Question: Follow up on last question...
<URL>
I would like to allow user to move google maps marker back using zIndex property and at the same time close infoWindow after moving it back. Issue: having scope problem with the Close InfoWindow.

'''
<!DOCTYPE html>
<html>
<head>
<meta name="viewport" content="initial-scale=1.0, user-scalable=no">
<meta charset="utf-8">
<title></title>
<script src="http://maps.googleapis.com/maps/api/js" type="text/javascript"></script>
<script src="../jquery/jquery.js" type="text/javascript"></script>
<style>
#map-canvas{
height: 500px;
width: 600px;
}
</style>
<script type="text/javascript">
"use strict";
var markers = [];
$( document ).ready(function() {
// variable to hold a map
var map;
// variable to hold current active InfoWindow
var activeInfoWindow;
// ------------------------------------------------------------------------------- //
// initialize function
// ------------------------------------------------------------------------------- //
function initialize() {
// map options - lots of options available here
var mapOptions = {
zoom: 5,
draggable: true,
center: new google.maps.LatLng(44.9610, -93.1002),
mapTypeId: google.maps.MapTypeId.ROADMAP
};
// create map in div called map-canvas using map options defined above
map = new google.maps.Map(document.getElementById('map-canvas'), mapOptions);
// define three Google Map LatLng objects representing geographic points
var stPaul = new google.maps.LatLng(44.95274,-93.08915);
var minneapolis = new google.maps.LatLng(44.97999,-93.26630);
var falconHeights = new google.maps.LatLng(44.99161,-93.1664);
// place markers
fnPlaceMarkers(stPaul,"St Paul");
fnPlaceMarkers(minneapolis,"Minneapolis");
fnPlaceMarkers(falconHeights,"Falcon Heights");
// ------------------------------------------------------------------------------- //
// LISTENERS
// ------------------------------------------------------------------------------- //
// on click of a href in infoWindow
$( "#map-canvas" ).on( "click", "a", function( event ) {
var seq = $(this).attr("data-seq");
setMarkerBack(seq)
return false;
});
}
// ------------------------------------------------------------------------------- //
// create markers on the map
// ------------------------------------------------------------------------------- //
function fnPlaceMarkers(myLocation, myCityName) {
var marker = new google.maps.Marker({
position: myLocation,
zIndex: Math.round(myLocation.lat()*-100000)<<5
});
// Renders the marker on the specified map
marker.setMap(map);
var i = markers.length;
// save marker
markers.push(marker);
// create an InfoWindow
var infoWnd = new google.maps.InfoWindow();
// add content to your InfoWindow
infoWnd.setContent('<div class="scrollFix">' + 'Welcome to ' + myCityName + "!<br/>" +
'<a href="#" data-seq='+i+'>Click</a>' + ' to move back marker's zIndex value which will move marker back' + "<br/>" +
'zIndex is ' +marker.get('zIndex') + "<br/>" +
'</div>');
// add listener on InfoWindow - close last infoWindow before opening new one
google.maps.event.addListener(marker, 'click', function(){
//Close active window if exists - [one might expect this to be default behaviour no?]
if (activeInfoWindow != null) activeInfoWindow.close();
// Open InfoWindow
infoWnd.open(map, marker);
// Store new open InfoWindow in global variable
activeInfoWindow = infoWnd;
});
}
// ------------------------------------------------------------------------------- //
// set marker z-index back
// ------------------------------------------------------------------------------- //
function setMarkerBack(i){
var currentZ = markers[i].get('zIndex');
markers[i].set('zIndex', currentZ-100000);
// infoWnd.close();
}
// ------------------------------------------------------------------------------- //
// initial load
// ------------------------------------------------------------------------------- //
google.maps.event.addDomListener(window, 'load', initialize);
}); // end jquery
</script>
<div id="map-canvas" style="border: 2px solid #3872ac;"></div>
'''
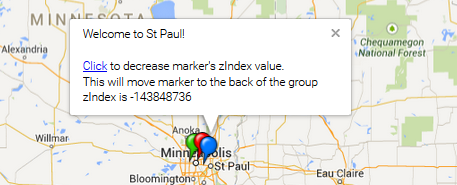
Answer: Change this:
'''
function setMarkerBack(i){
var currentZ = markers[i].get('zIndex');
markers[i].set('zIndex', currentZ-100000);
// infoWnd.close();
}
'''
To:
'''
function setMarkerBack(i) {
var currentZ = markers[i].get('zIndex');
markers[i].set('zIndex', currentZ - 100000);
// activeInfoWindow is a reference to the currently open infowindow
activeInfoWindow.close();
}
'''
<URL>
code snippet:
'''
"use strict";
var markers = [];
$(document).ready(function() {
// variable to hold a map
var map;
// variable to hold current active InfoWindow
var activeInfoWindow;
// ------------------------------------------------------------------------------- //
// initialize function
// ------------------------------------------------------------------------------- //
function initialize() {
// map options - lots of options available here
var mapOptions = {
zoom: 5,
draggable: true,
center: new google.maps.LatLng(44.9610, -93.1002),
mapTypeId: google.maps.MapTypeId.ROADMAP
};
// create map in div called map-canvas using map options defined above
map = new google.maps.Map(document.getElementById('map-canvas'), mapOptions);
// define three Google Map LatLng objects representing geographic points
var stPaul = new google.maps.LatLng(44.95274, -93.08915);
var minneapolis = new google.maps.LatLng(44.97999, -93.26630);
var falconHeights = new google.maps.LatLng(44.99161, -93.1664);
// place markers
fnPlaceMarkers(stPaul, "St Paul");
fnPlaceMarkers(minneapolis, "Minneapolis");
fnPlaceMarkers(falconHeights, "Falcon Heights");
// ------------------------------------------------------------------------------- //
// LISTENERS
// ------------------------------------------------------------------------------- //
// on click of a href in infoWindow
$("#map-canvas").on("click", "a", function(event) {
var seq = $(this).attr("data-seq");
setMarkerBack(seq)
return false;
});
}
// ------------------------------------------------------------------------------- //
// create markers on the map
// ------------------------------------------------------------------------------- //
function fnPlaceMarkers(myLocation, myCityName) {
var marker = new google.maps.Marker({
position: myLocation,
zIndex: Math.round(myLocation.lat() * -100000) << 5
});
// Renders the marker on the specified map
marker.setMap(map);
var i = markers.length;
// save marker
markers.push(marker);
// create an InfoWindow
var infoWnd = new google.maps.InfoWindow();
// add content to your InfoWindow
infoWnd.setContent('<div class="scrollFix">' + 'Welcome to ' + myCityName + "!<br/>" +
'<a href="#" data-seq=' + i + '>Click</a>' + ' to move back marker's zIndex value which will move marker back' + "<br/>" +
'zIndex is ' + marker.get('zIndex') + "<br/>" +
'</div>');
// add listener on InfoWindow - close last infoWindow before opening new one
google.maps.event.addListener(marker, 'click', function() {
//Close active window if exists - [one might expect this to be default behaviour no?]
if (activeInfoWindow != null) activeInfoWindow.close();
// Open InfoWindow
infoWnd.open(map, marker);
// Store new open InfoWindow in global variable
activeInfoWindow = infoWnd;
});
}
// ------------------------------------------------------------------------------- //
// set marker z-index back
// ------------------------------------------------------------------------------- //
function setMarkerBack(i) {
var currentZ = markers[i].get('zIndex');
markers[i].set('zIndex', currentZ - 100000);
activeInfoWindow.close();
}
// ------------------------------------------------------------------------------- //
// initial load
// ------------------------------------------------------------------------------- //
google.maps.event.addDomListener(window, 'load', initialize);
}); // end jquery
'''
'''
html,
body,
#map-canvas {
height: 100%;
width: 100%;
margin: 0px;
padding: 0px
}
'''
'''
<script src="https://ajax.googleapis.com/ajax/libs/jquery/2.1.1/jquery.min.js"></script>
<script src="https://maps.googleapis.com/maps/api/js"></script>
<div id="map-canvas" style="border: 2px solid #3872ac;"></div>
'''